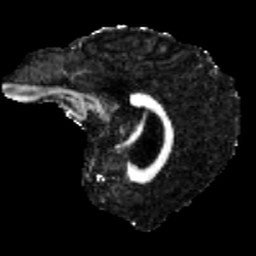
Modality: FA
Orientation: sagittal
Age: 26
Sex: male
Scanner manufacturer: siemens
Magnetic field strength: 3 T
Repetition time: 3.5 s
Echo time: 0.086 s